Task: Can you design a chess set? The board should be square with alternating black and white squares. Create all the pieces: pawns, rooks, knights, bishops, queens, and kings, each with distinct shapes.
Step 839:
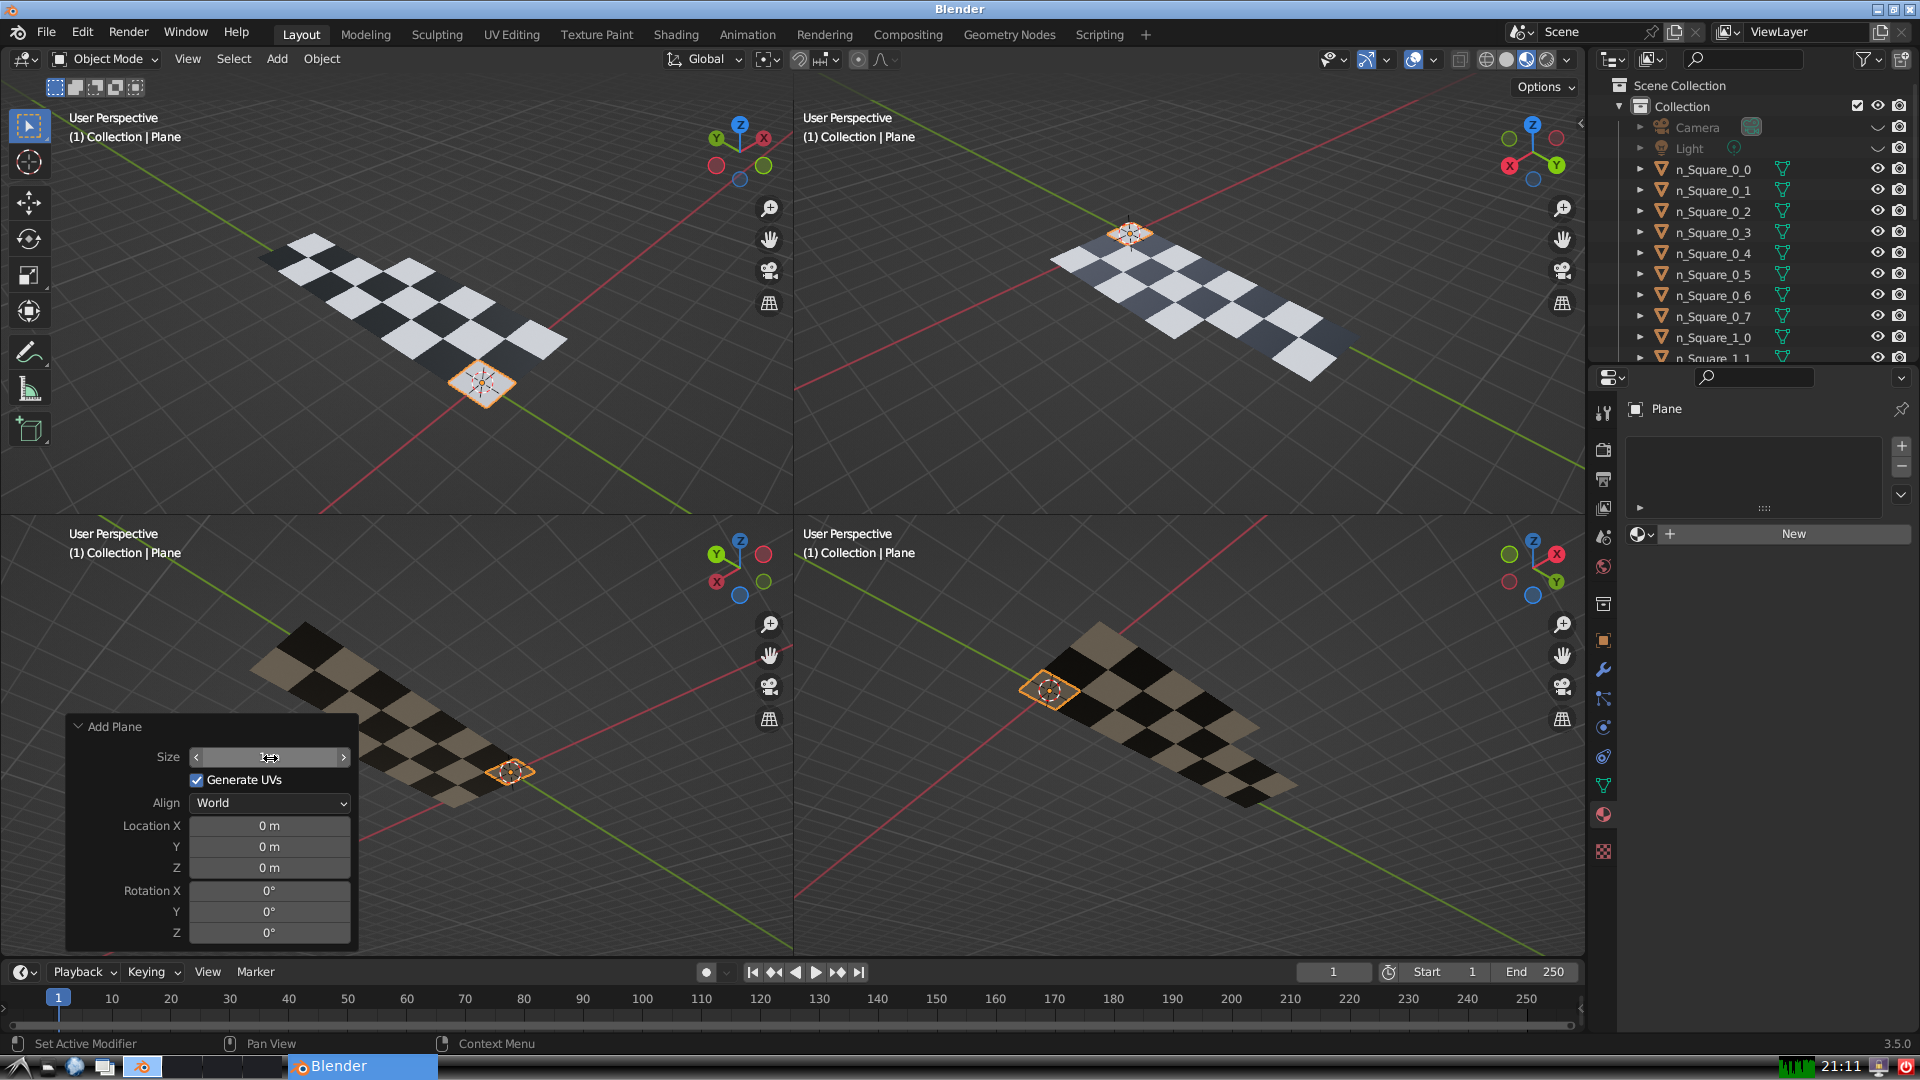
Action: {"mouse_move": [960, 540]}